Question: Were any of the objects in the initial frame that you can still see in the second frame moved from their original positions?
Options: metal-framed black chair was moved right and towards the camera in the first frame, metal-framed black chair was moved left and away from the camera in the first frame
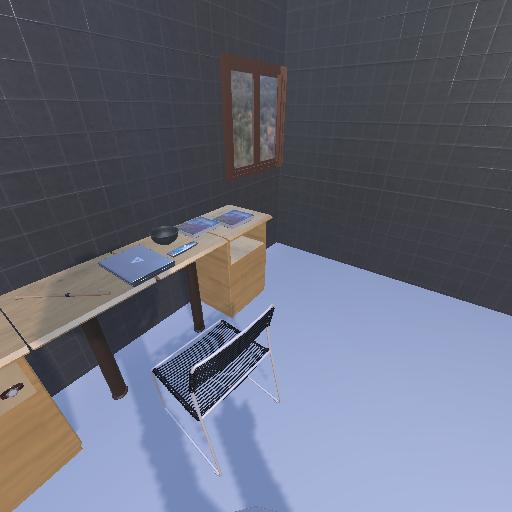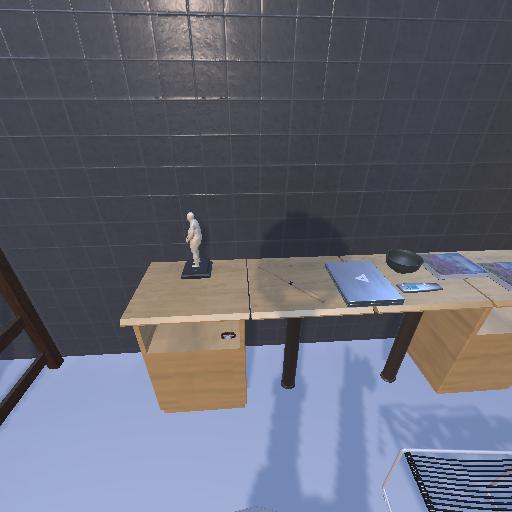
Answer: metal-framed black chair was moved right and towards the camera in the first frame